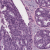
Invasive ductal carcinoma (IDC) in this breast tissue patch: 0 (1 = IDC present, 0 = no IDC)